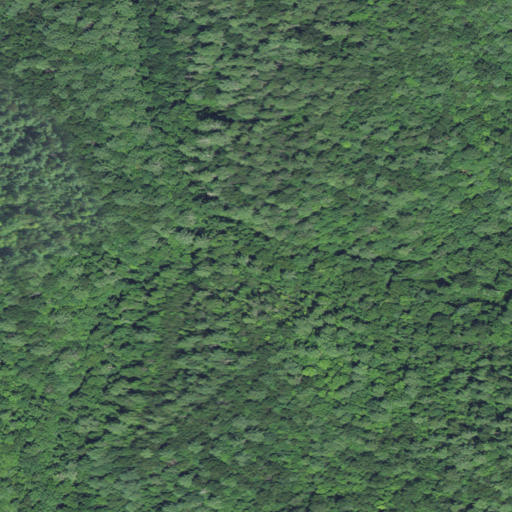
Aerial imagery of valley in North Carolina named Benson Hollow containing mixed forest, evergreen forest, open development, and deciduous forest